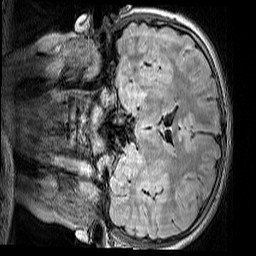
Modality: FLAIR
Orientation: coronal
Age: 9
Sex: male
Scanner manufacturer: siemens
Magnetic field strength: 3 T
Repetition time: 5 s
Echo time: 0.388 s